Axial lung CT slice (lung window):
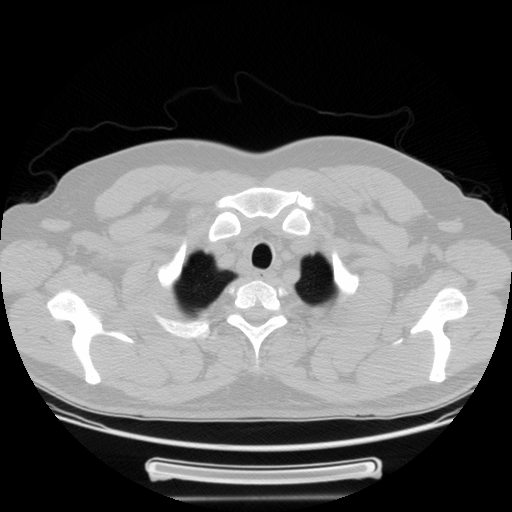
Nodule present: no